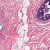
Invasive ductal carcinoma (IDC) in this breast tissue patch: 0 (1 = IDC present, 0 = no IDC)